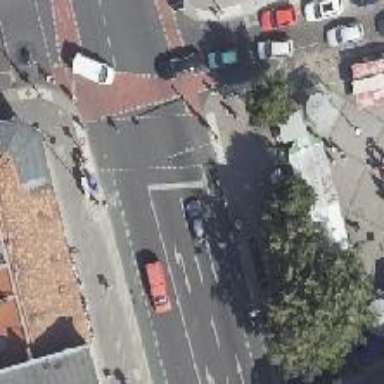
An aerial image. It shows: Pole with traffic signals.